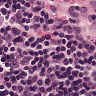
Metastatic tissue present: no